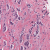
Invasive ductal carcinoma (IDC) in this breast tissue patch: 1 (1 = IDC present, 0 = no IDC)